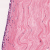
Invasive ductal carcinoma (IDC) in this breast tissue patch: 0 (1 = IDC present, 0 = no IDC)